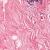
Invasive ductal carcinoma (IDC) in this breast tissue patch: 0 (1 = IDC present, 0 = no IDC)